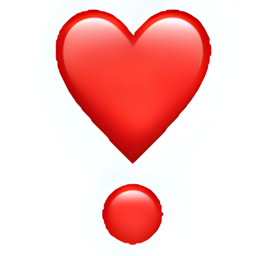
Name: heavy heart exclamation mark ornament
Emoji: ❣
Group: Smileys & Emotion
Sub-group: emotion